Question: I have to filter below given excel sheet by a list of 'ID's.

My excel sheet contains thousands of 'ID', in which i have to filter only a particular list of 'ID's. It will take time if I enter values in the list one by one, now how can i filter the list of 'ID's at a time? For example in the above excel sheet how can I filter the list {3,4,11,19}?
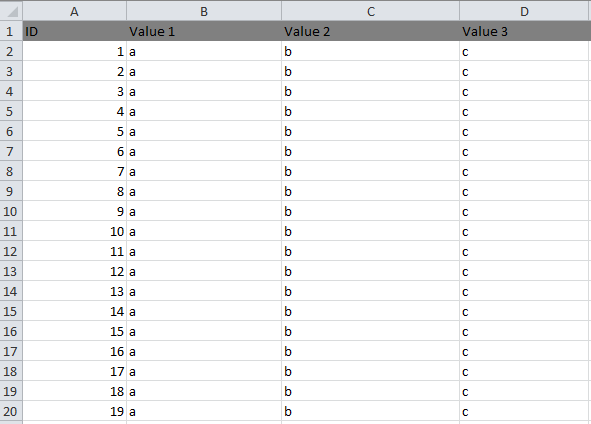
Answer: You can use Data > Advanced Filter to filter the list. You need to enter the filter criteria in one or more cells. These cells must have the same column header as the column you want to filter on. Typically, these filter criteria cells are created in empty rows above the table, but they can be anywhere else on the spreadsheet.
Click a cell in the data table, select Data > Advanced Filter. Select the filter range and tick to filter the list in place.

The result looks like this:

Note how the blue row headers indicate that there are hidden rows. You can clear the filter by hitting the "Clear" button on the ribbon.